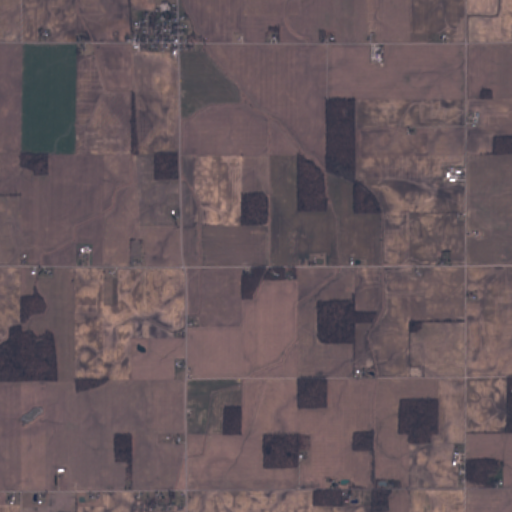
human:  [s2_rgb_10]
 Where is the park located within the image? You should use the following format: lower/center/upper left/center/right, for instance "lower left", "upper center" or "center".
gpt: The park is located in the lower center of the image.
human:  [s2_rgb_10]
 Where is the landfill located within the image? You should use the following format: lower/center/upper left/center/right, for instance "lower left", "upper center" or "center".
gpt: There is no landfill in the image.